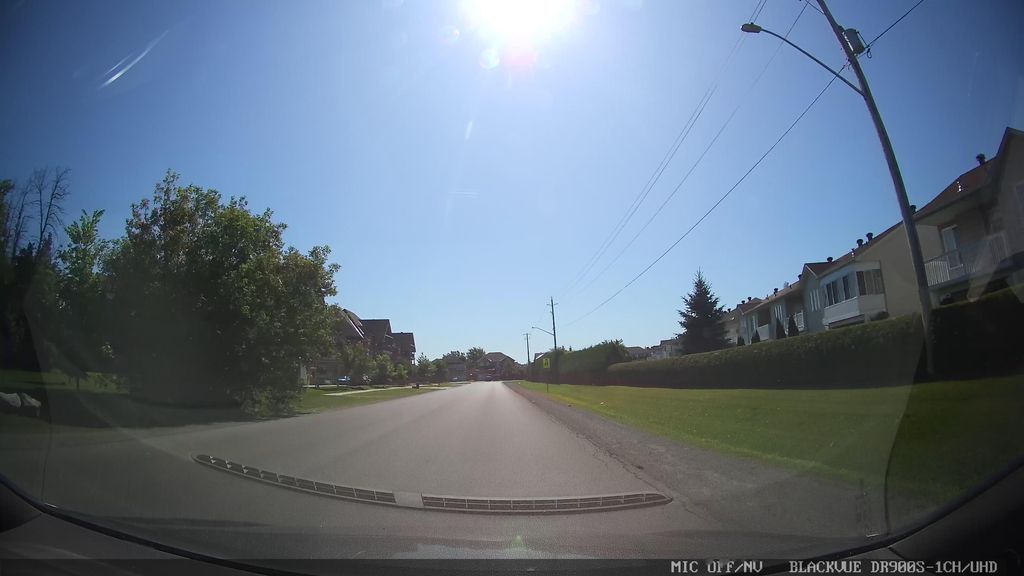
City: ottawa-gatineau